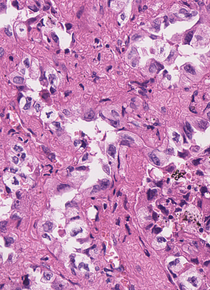
Tumor epithelial tissue: yes
Tumor-associated stroma tissue: yes
Normal tissue: no